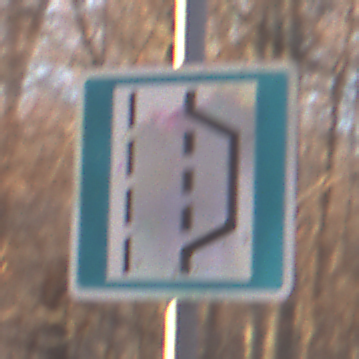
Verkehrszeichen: NothalteUndPannenbucht
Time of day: SunriseSunset
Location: Outdoor (Nature)
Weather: Clear
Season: Autumn
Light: Natural